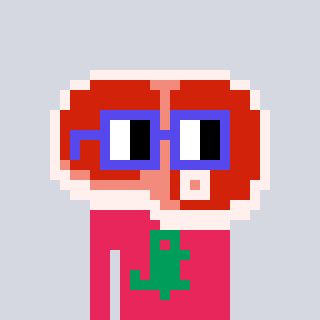
a pixel art character with square blue glasses, a steak-shaped head and a redpinkish-colored body on a cool background